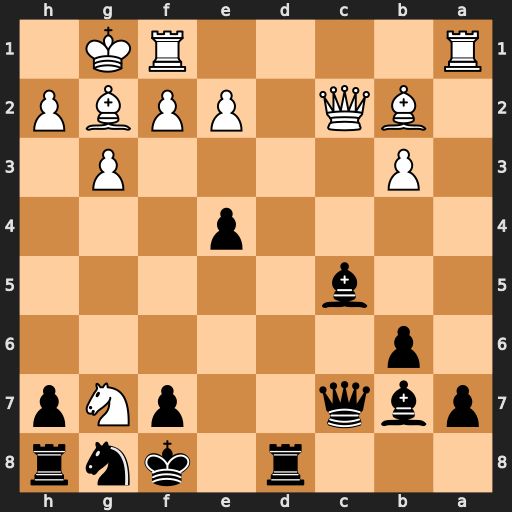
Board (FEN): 3r1knr/pbq2pNp/1p6/2b5/4p3/1P4P1/1BQ1PPBP/R4RK1
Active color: b
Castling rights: -
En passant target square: -
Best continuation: Bxf2+ Rxf2 Qxc2